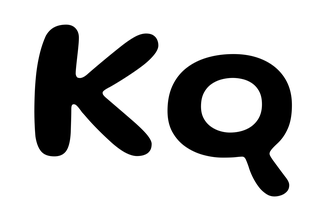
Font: Gluten_Medium